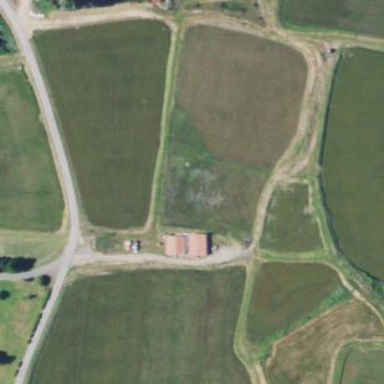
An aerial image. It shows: Farmland with cranberries as the main crop.